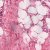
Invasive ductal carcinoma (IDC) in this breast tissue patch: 1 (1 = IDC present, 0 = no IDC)